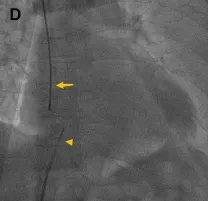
Multiple investigations for diagnosis of Case3. (D) Catheter for intracardiac echocardiography (arrowhead) and cardiac bioptome (arrow).
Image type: radiology (ultrasound)